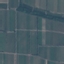
Label: PermanentCrop